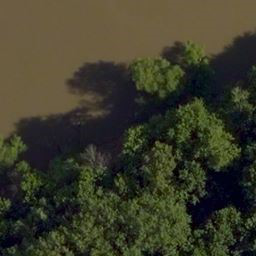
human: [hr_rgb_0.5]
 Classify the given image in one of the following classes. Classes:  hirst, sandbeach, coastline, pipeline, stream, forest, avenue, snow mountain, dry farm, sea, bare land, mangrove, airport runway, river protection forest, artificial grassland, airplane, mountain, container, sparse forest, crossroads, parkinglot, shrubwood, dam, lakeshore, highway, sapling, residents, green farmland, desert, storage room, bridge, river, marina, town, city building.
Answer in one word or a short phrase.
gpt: river protection forest